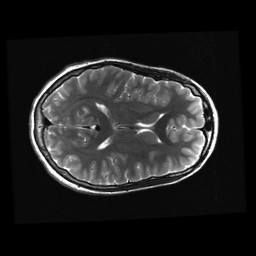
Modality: T2w
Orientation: axial
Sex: female
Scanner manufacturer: ge
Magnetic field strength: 3 T
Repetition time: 5 s
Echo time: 0.1005 s